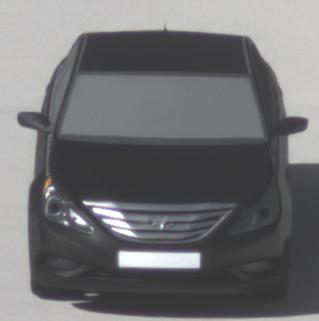
Make: Hyundai
Model: Sonata
Detailed model: Gen. 6 YF
Model produced from: 2009
Model produced until: 2016
Doors: 4
Color: black
Road condition: dry road
Daytime: morning or afternoon
Contrast: medium contrast